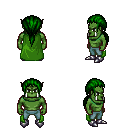
a pixel art fantasy rpg character, male body template, orc, green skin, green cape, teal pants, green ponytail hairstyle, metal boots, four views (front, back, left, right), 2x2 character sprite sheet, small pixel art, hard edges, no anti-aliasing